Field crop: tomato
Growth stage: 2
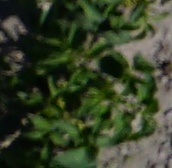
Species: tomato